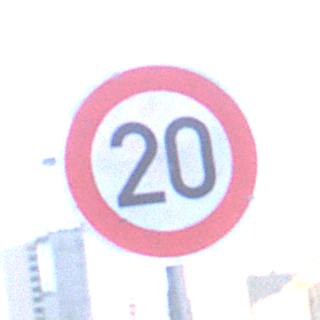
Verkehrszeichen: Geschwindigkeit20
Umgebung: Outdoor, Urban
Tageszeit: SunriseSunset
Wetter: Clear
Licht: Natural
Jahreszeit: NotSpecified
Kontrast: LowContrast